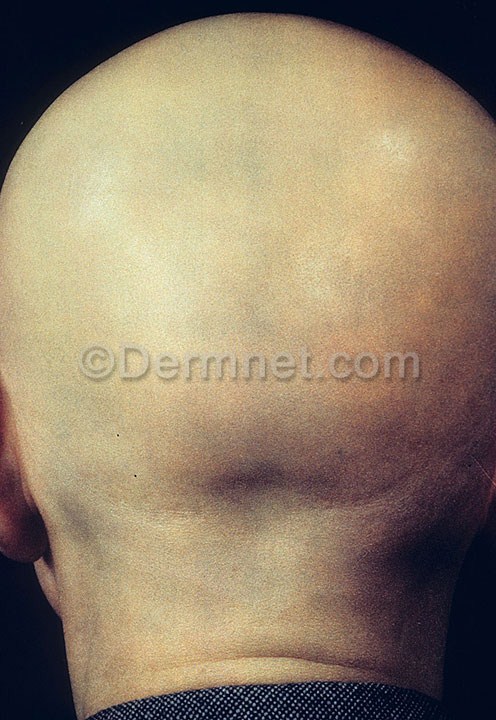
Disease: Nail Fungus and other Nail Disease